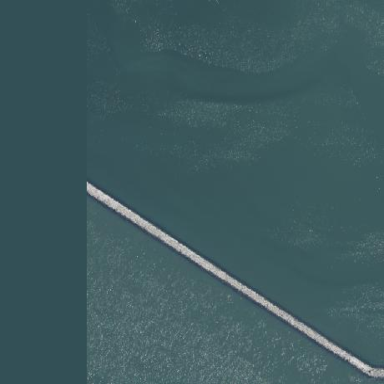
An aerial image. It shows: Breakwater structure.